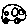
Label: car